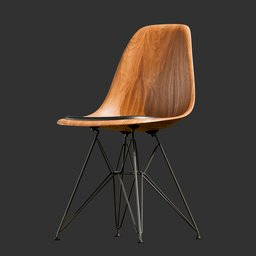
Label: furniture